Question: I have this jQuery Autocomplete which fetches the results from a database. But for some reason, the results get;s hidden behind this image after milliseconds of loading of the results. How should I stop this? So that the results do not get hidden behind the image?
Any suggestions are helpful.
Image

My CSS Code
'''
#suggestions {
display: none;
float: right;
margin-right: -10px;
height: 20px;
width: 40%;
}
#searchresults {
border-width: 1px;
border-color: #919191;
border-style: solid;
width: 64%;
background-color: black;
color: white;
font-size: 10px;
line-height: 14px;
float: right;
margin-right: 9px;
}
#searchresults a {
display: block;
/*background-color: #e4e4e4;*/
background-image: url(../images/hdr-bg.png);
line-height: 40px;
height: 56px;
text-decoration: none;
font-size: 20px;
}
#searchresults a:hover {
background-color: #b7b7b7;
color: #ffffff;
}
#searchresults a img {
float: left;
padding: 5px 10px;
}
#searchresults a span.searchheading {
display: block;
font-weight: bold;
padding-top: 5px;
color: #ffffff;
font-family: Myriad Pro;
}
#searchresults a:hover span.searchheading {
color: #ffffff;
}
#searchresults a span {
color: #ffffff;
}
#searchresults a:hover span {
color: #ffffff;
}
#searchresults span.category {
font-size: 11px;
margin: 5px;
display: block;
color: #ffffff;
}
#searchresults span.seperator {
float: right;
padding-right: 15px;
margin-right: 5px;
background-image: url(../images/shortcuts_arrow.gif);
background-repeat: no-repeat;
background-position: right;
}
#searchresults span.seperator a {
background-color: transparent;
display: block;
margin: 5px;
height: auto;
color: #ffffff;
}
'''
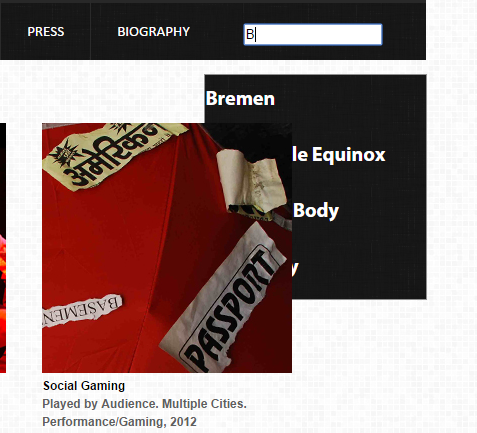
Answer: Use the CSS 'z-index' property to specify the stack order of the results div. For example:
'''
z-index: 99;
'''